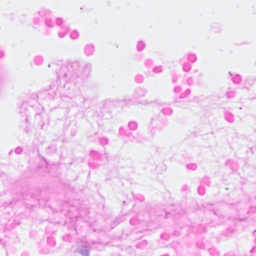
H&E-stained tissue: Breast